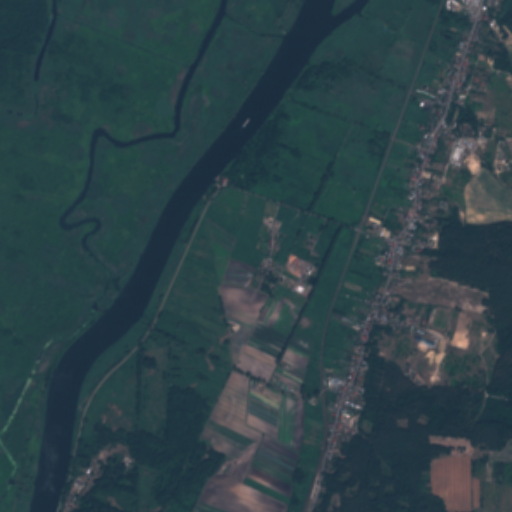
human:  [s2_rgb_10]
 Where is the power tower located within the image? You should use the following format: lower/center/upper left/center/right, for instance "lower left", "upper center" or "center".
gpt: The power tower is located in the upper right of the image.
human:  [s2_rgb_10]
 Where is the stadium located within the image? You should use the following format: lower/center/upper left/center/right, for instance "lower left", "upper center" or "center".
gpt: The stadium is located in the lower right of the image.
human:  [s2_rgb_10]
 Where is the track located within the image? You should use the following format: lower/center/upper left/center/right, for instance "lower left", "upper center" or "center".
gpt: The track is located in the upper right of the image.
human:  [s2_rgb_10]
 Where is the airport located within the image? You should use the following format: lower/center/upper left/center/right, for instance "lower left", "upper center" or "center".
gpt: There is no airport in the image.